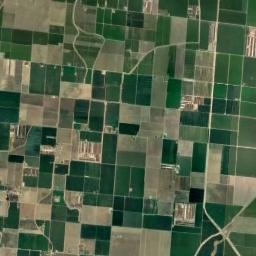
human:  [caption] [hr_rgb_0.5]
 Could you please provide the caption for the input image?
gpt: There are some green and bare rectangular farmland .

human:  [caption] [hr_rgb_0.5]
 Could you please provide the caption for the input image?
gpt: Lots of rectangular farmlands of different colors are arranged in neat rows and some roads go through the farmlands .

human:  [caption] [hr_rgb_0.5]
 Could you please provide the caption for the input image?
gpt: There are many rectangular farmlands of different colors .

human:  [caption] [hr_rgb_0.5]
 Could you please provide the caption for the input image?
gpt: Many densely and neatly arranged dark green, light green, Khaki and brown mixed rectangular farmlands of different sizes .

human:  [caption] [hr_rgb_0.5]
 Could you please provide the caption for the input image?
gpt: There are many green rectangular farmlands and yellow ones .